【题型】填空题　【知识点】解析几何　【难度】easy
已知$A,B,C$是抛物线$y^2=2px$上三点，其中$A(2,2)$，直线$AB,AC$是圆\\
$(x-2)^2+y^2=2$的两条切线，则直线$BC$的方程为\underline{\qquad}.
【解答】
\noindent \textbf{【答案】} $x+2y=0$

\vspace{0.5em}
\noindent \textbf{【分析】} 根据抛物线上的点，求出抛物线解析式，根据点到直线的距离公式，求出切线方程，联立抛物线，\\
求出点的坐标，写出直线方程.

\vspace{0.5em}
\noindent \textbf{【详解】}

$\because$点$A(2,2)$在抛物线上，$\therefore 4=4p$，解得$p=1$，所以抛物线的方程为$y^2=2x$，\\
又直线$AB$，$AC$是圆$(x-2)^2+y^2=2$的两条切线，\\
设切线方程为$y-2=k(x-2)$，即$kx-y+2-2k=0$，\\
因为圆心$(2,0)$到切线的距离等于半径，则$\dfrac{|2k-0+2-2k|}{\sqrt{1+k^2}}=\sqrt{2} \Rightarrow 4=2(1+k^2)$，\\
所以$k^2=1$，解得$k=\pm1$，则直线$AB$的方程为$y-2=x-2$，直线$AC$的方程为$y-2=-(x-2)$，\\
联立直线$AB$和抛物线的方程$\begin{cases} y-2=x-2 \\ y^2=2x \end{cases}$，得$B(0,0)$，由$\begin{cases} y-2=-x+2 \\ y^2=2x \end{cases}$，\\
得$C(8,-4)$，得$k_{BC}=-\dfrac{1}{2}$，直线$BC$的方程为$x+2y=0$.
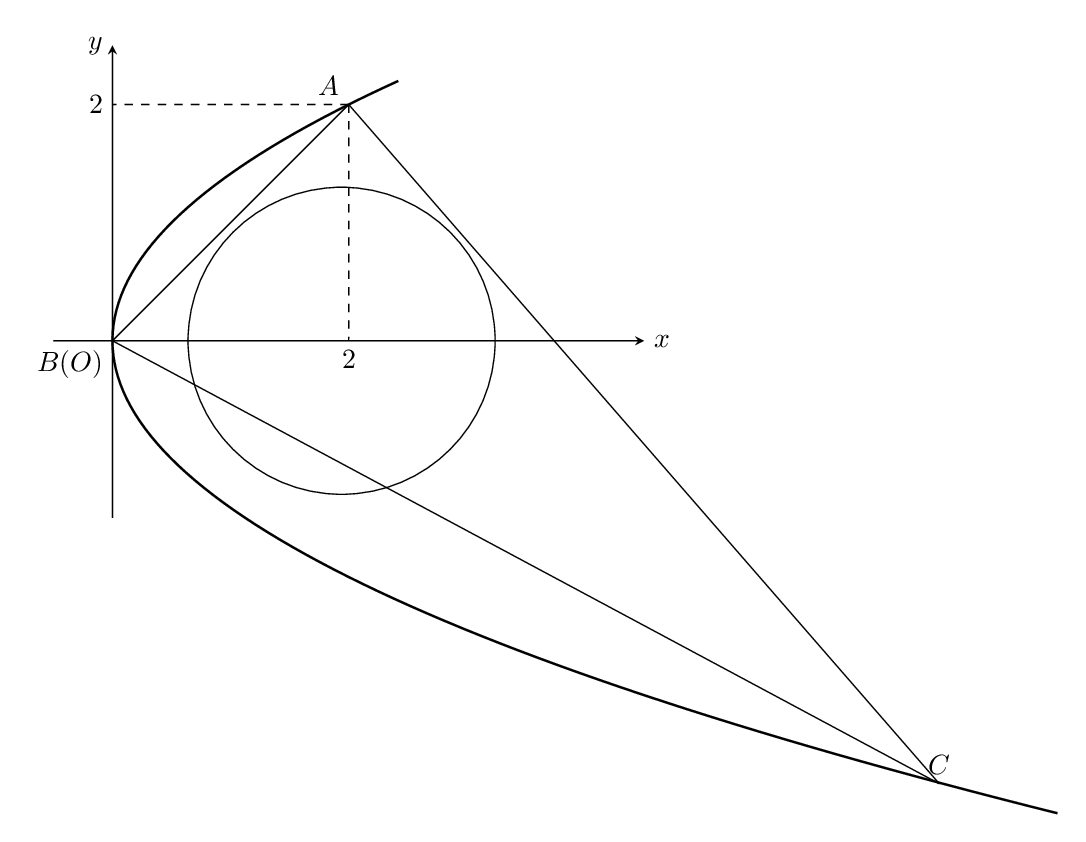